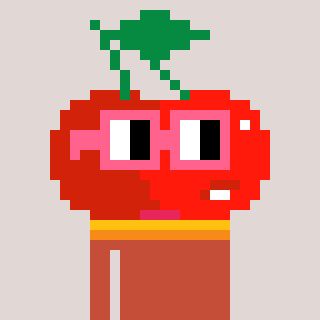
a pixel art character with square pink glasses, a cherry-shaped head and a rust-colored body on a warm background